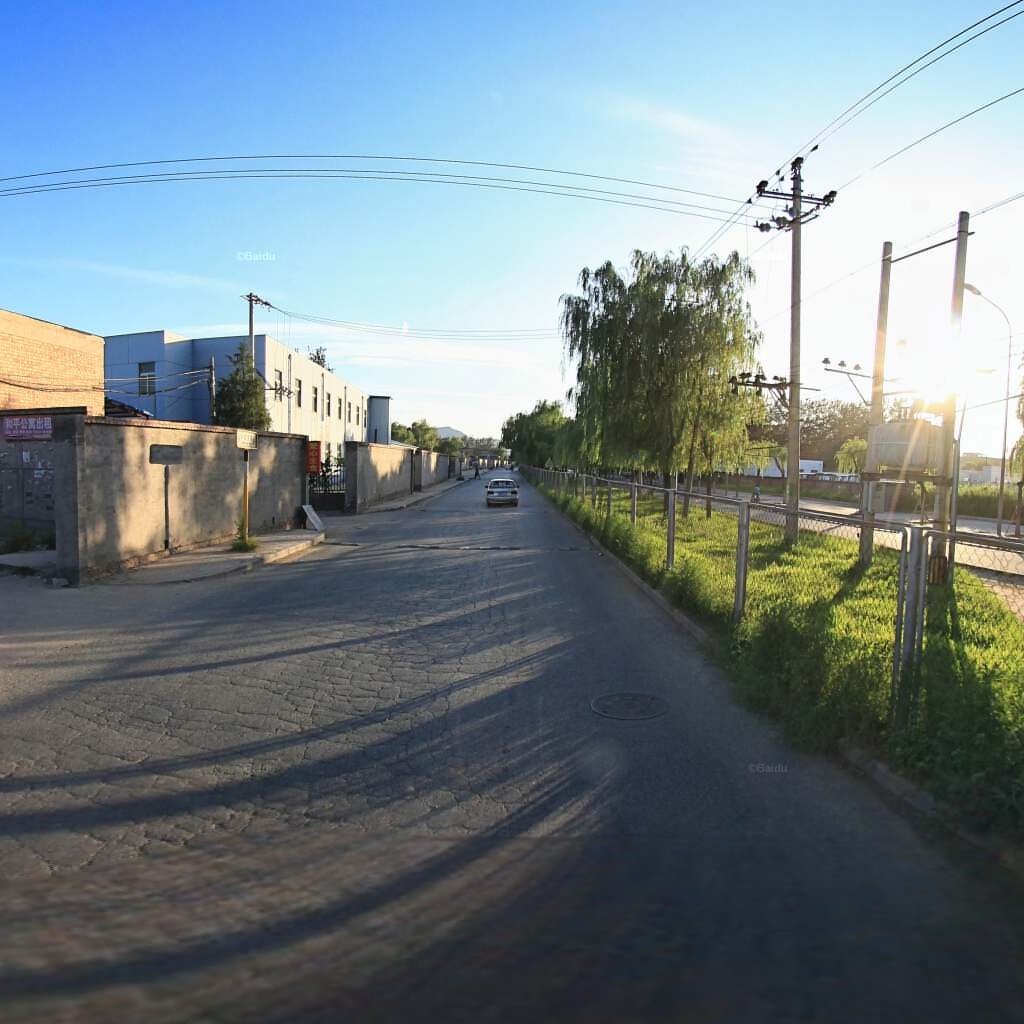
Region: Haidian
Road damage annotations: alligator crack, manhole cover